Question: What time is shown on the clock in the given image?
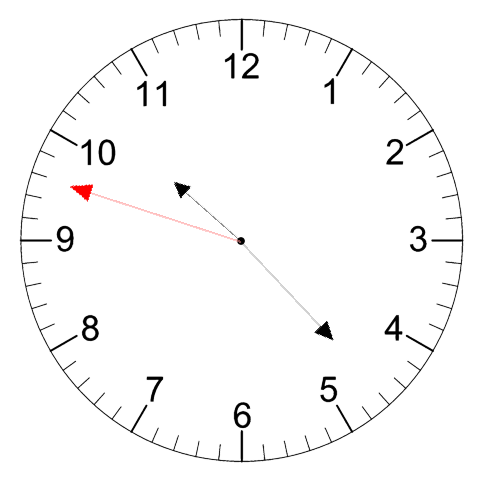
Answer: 10:22:48